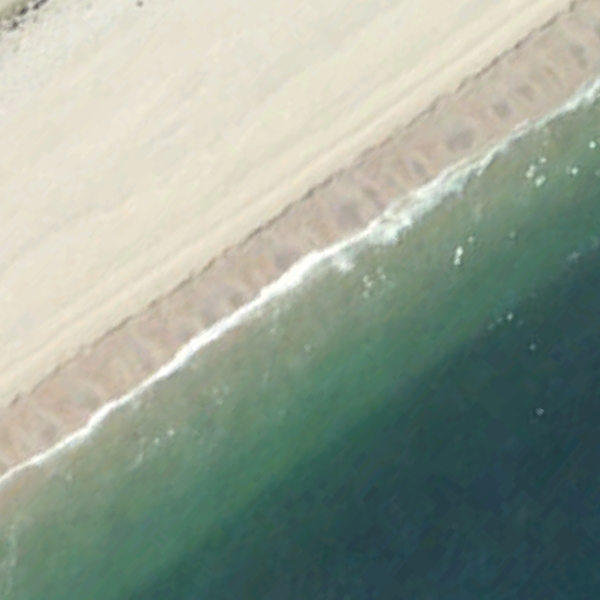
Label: Beach